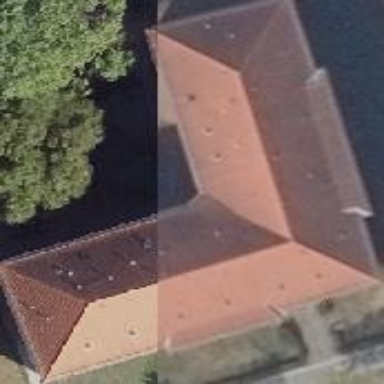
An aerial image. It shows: Apartment building with hipped roof.